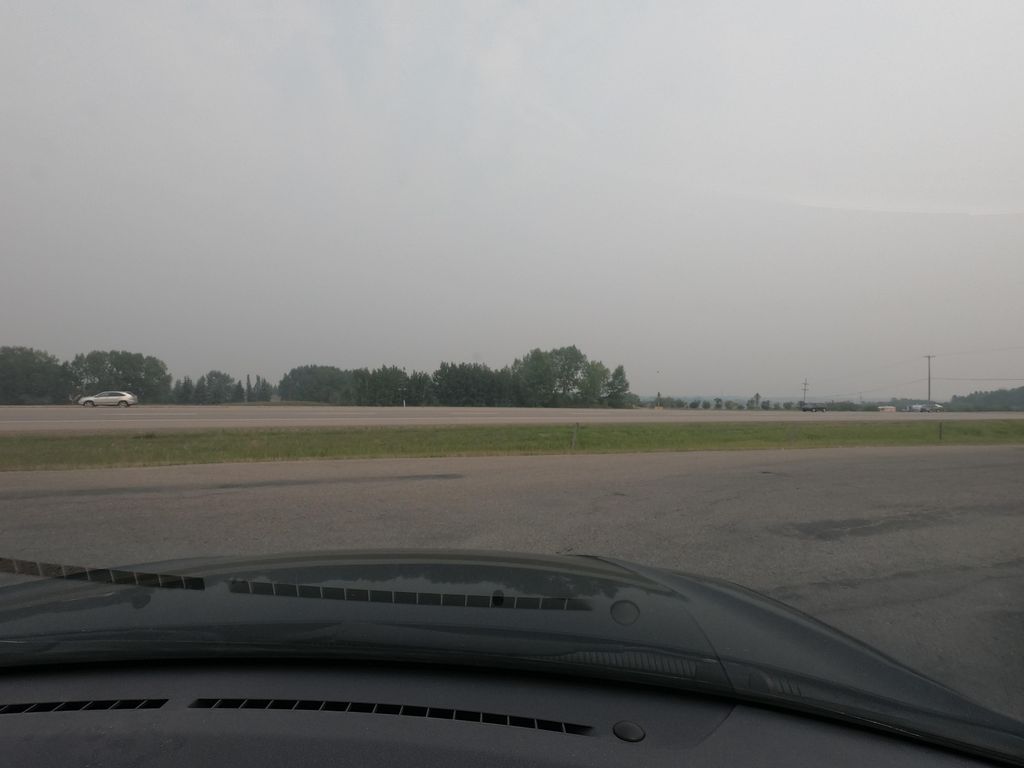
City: calgary